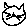
Label: cat